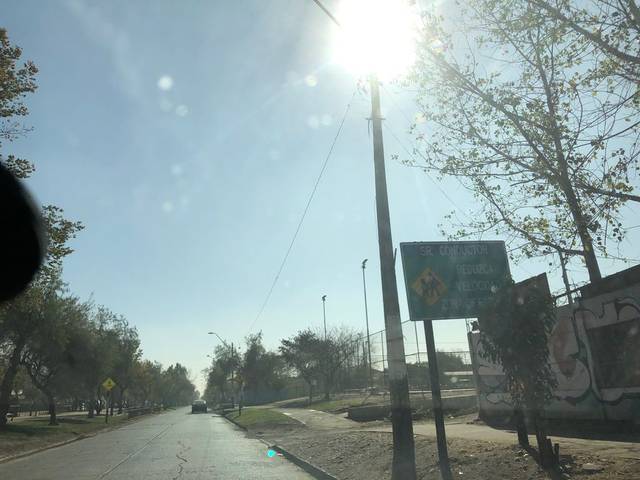
Region: Chile
Coordinates: -33.613, -70.591